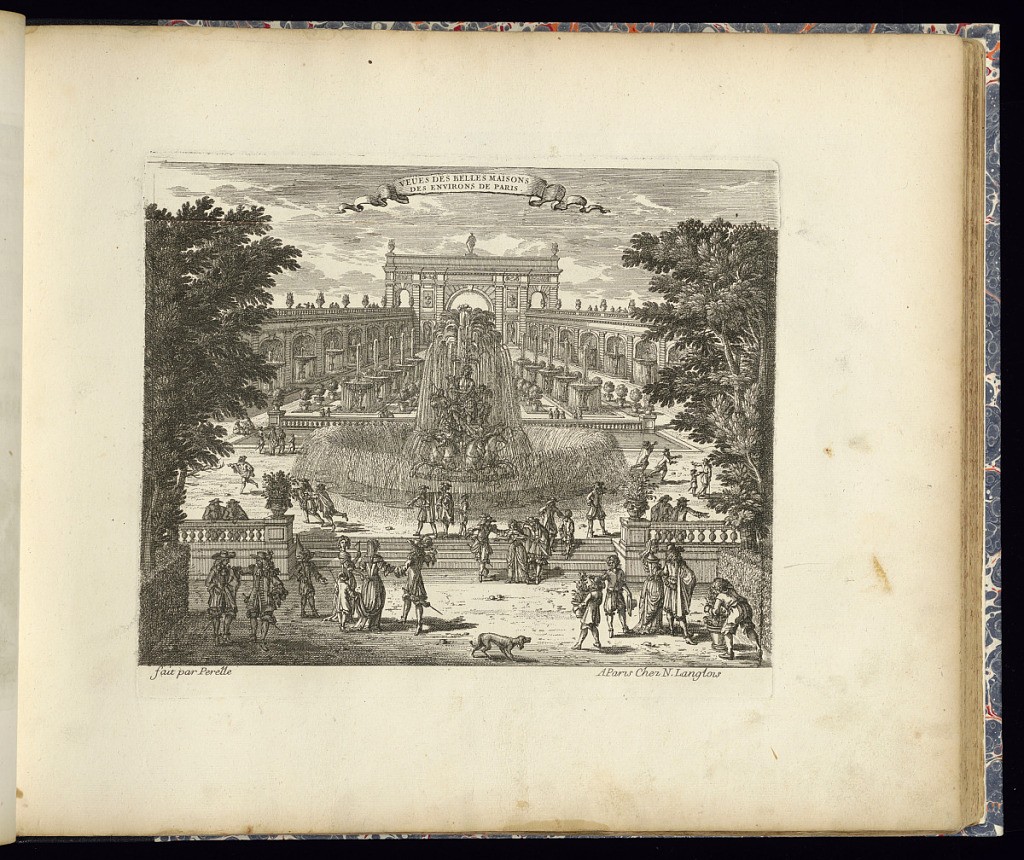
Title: Title Page
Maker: Gabriel Perelle, French, 1604–1677
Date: late 17th century
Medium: Etching on laid paper
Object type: Print
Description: Title page and view of a garden with a large triumphal arch in the background flanked by walls with arches and fountains. In the center, there are fountains, potted plants and a large central fountain with a sculptural group and horses. In the foreground are figures, stairs, balustrades, vases, and trees. The plate is titled and signed.